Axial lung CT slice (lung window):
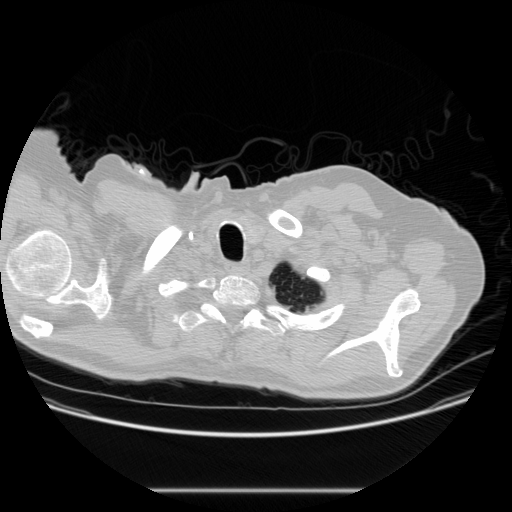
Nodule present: no